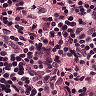
Metastatic tissue present: no